Field crop: maize
Growth stage: 1
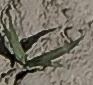
Species: sorghum